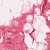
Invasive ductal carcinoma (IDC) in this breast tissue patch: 0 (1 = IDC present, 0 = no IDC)